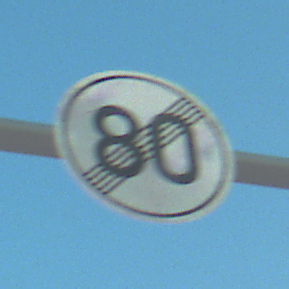
Verkehrszeichen: EndeGeschwindigkeit80
Umgebung: Outdoor, RoadRail
Tageszeit: SunriseSunset
Wetter: PartlyCloudy
Licht: Natural
Jahreszeit: NotSpecified
Kontrast: HighContrast